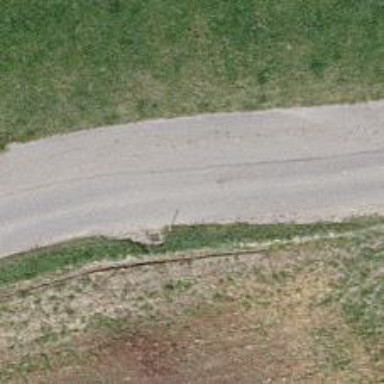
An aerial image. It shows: Passing place on the road.